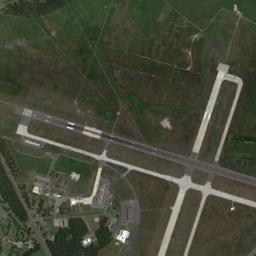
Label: airport